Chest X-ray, PA view. Patient: 63 years old, sex M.
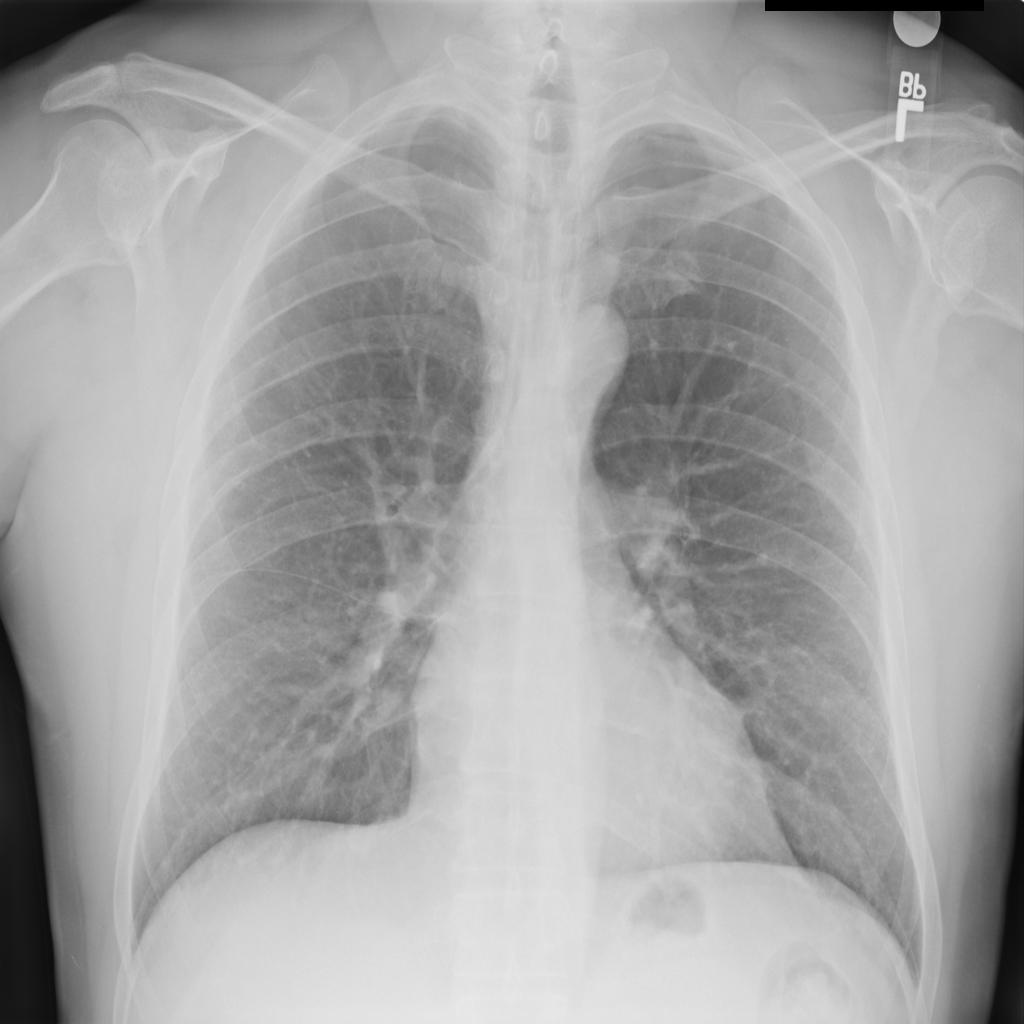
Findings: No Finding